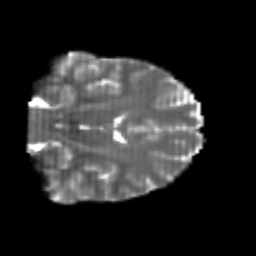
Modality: T2w
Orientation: coronal
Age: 25
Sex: female
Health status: healthy
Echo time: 0.074 s